Aerial crown-view tile of a tropical tree (Barro Colorado Island, Panama), acquired 20250124:
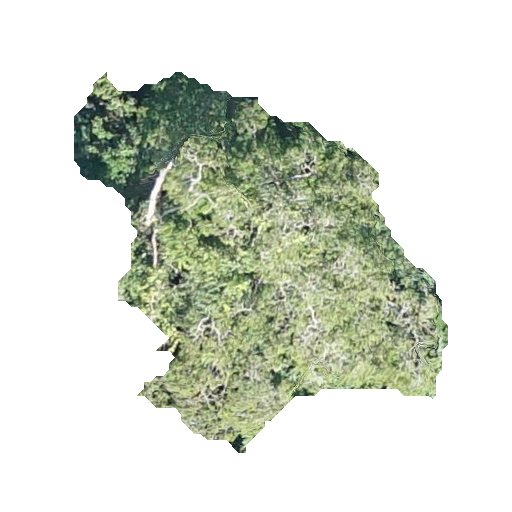
Species: Hura crepitans
GBIF accepted scientific name: Hura crepitans
Crown area: 126.888 m²